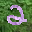
Label: 2